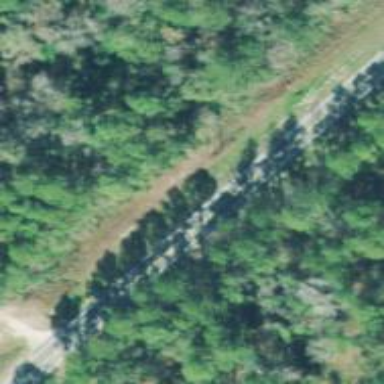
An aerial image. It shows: Abandoned railway.